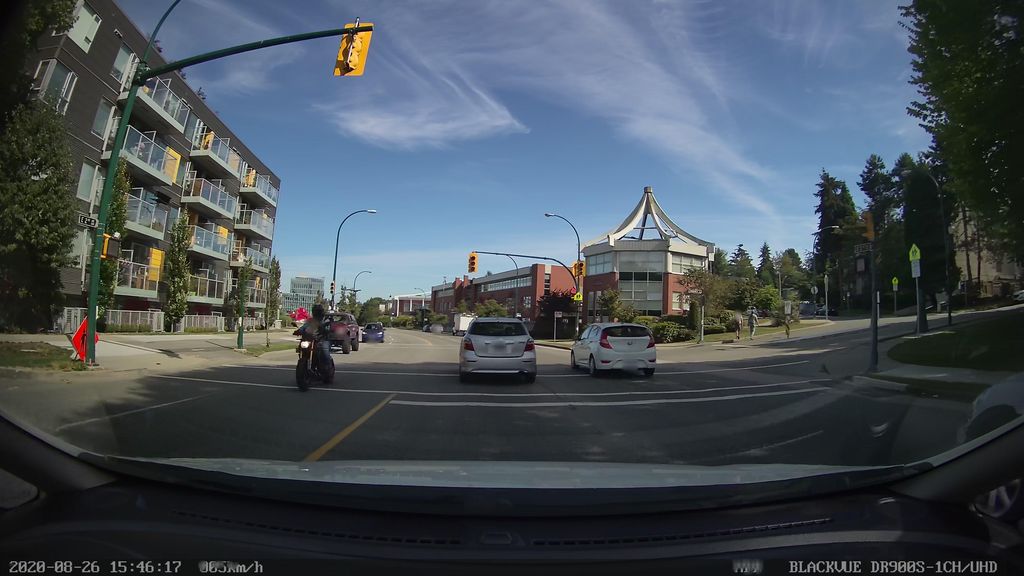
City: vancouver